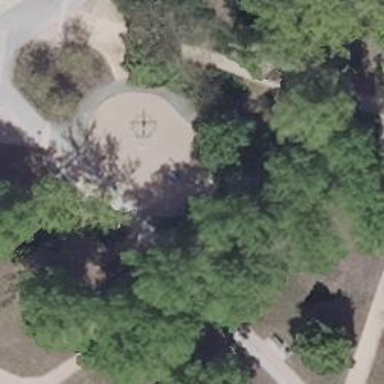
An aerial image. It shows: Playground area for leisure land.